Field crop: tomato
Growth stage: 2
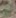
Species: solanum